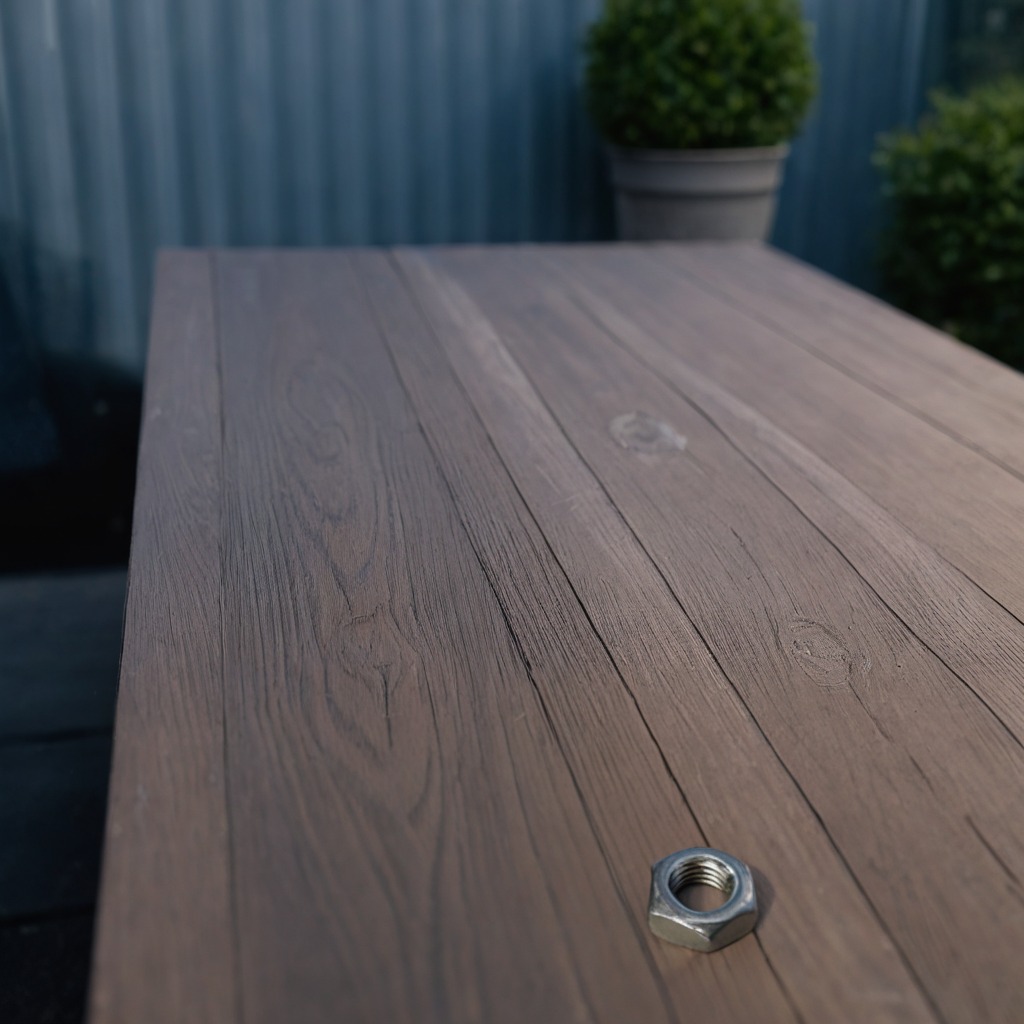
A metal nut is lying on the old table.